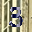
Label: 3